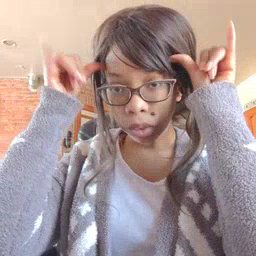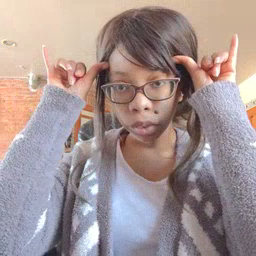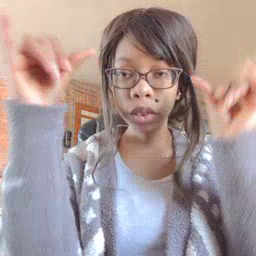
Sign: cow